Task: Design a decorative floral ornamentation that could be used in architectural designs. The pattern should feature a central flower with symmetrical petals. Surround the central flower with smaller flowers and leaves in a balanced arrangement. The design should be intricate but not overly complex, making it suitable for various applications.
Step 454:
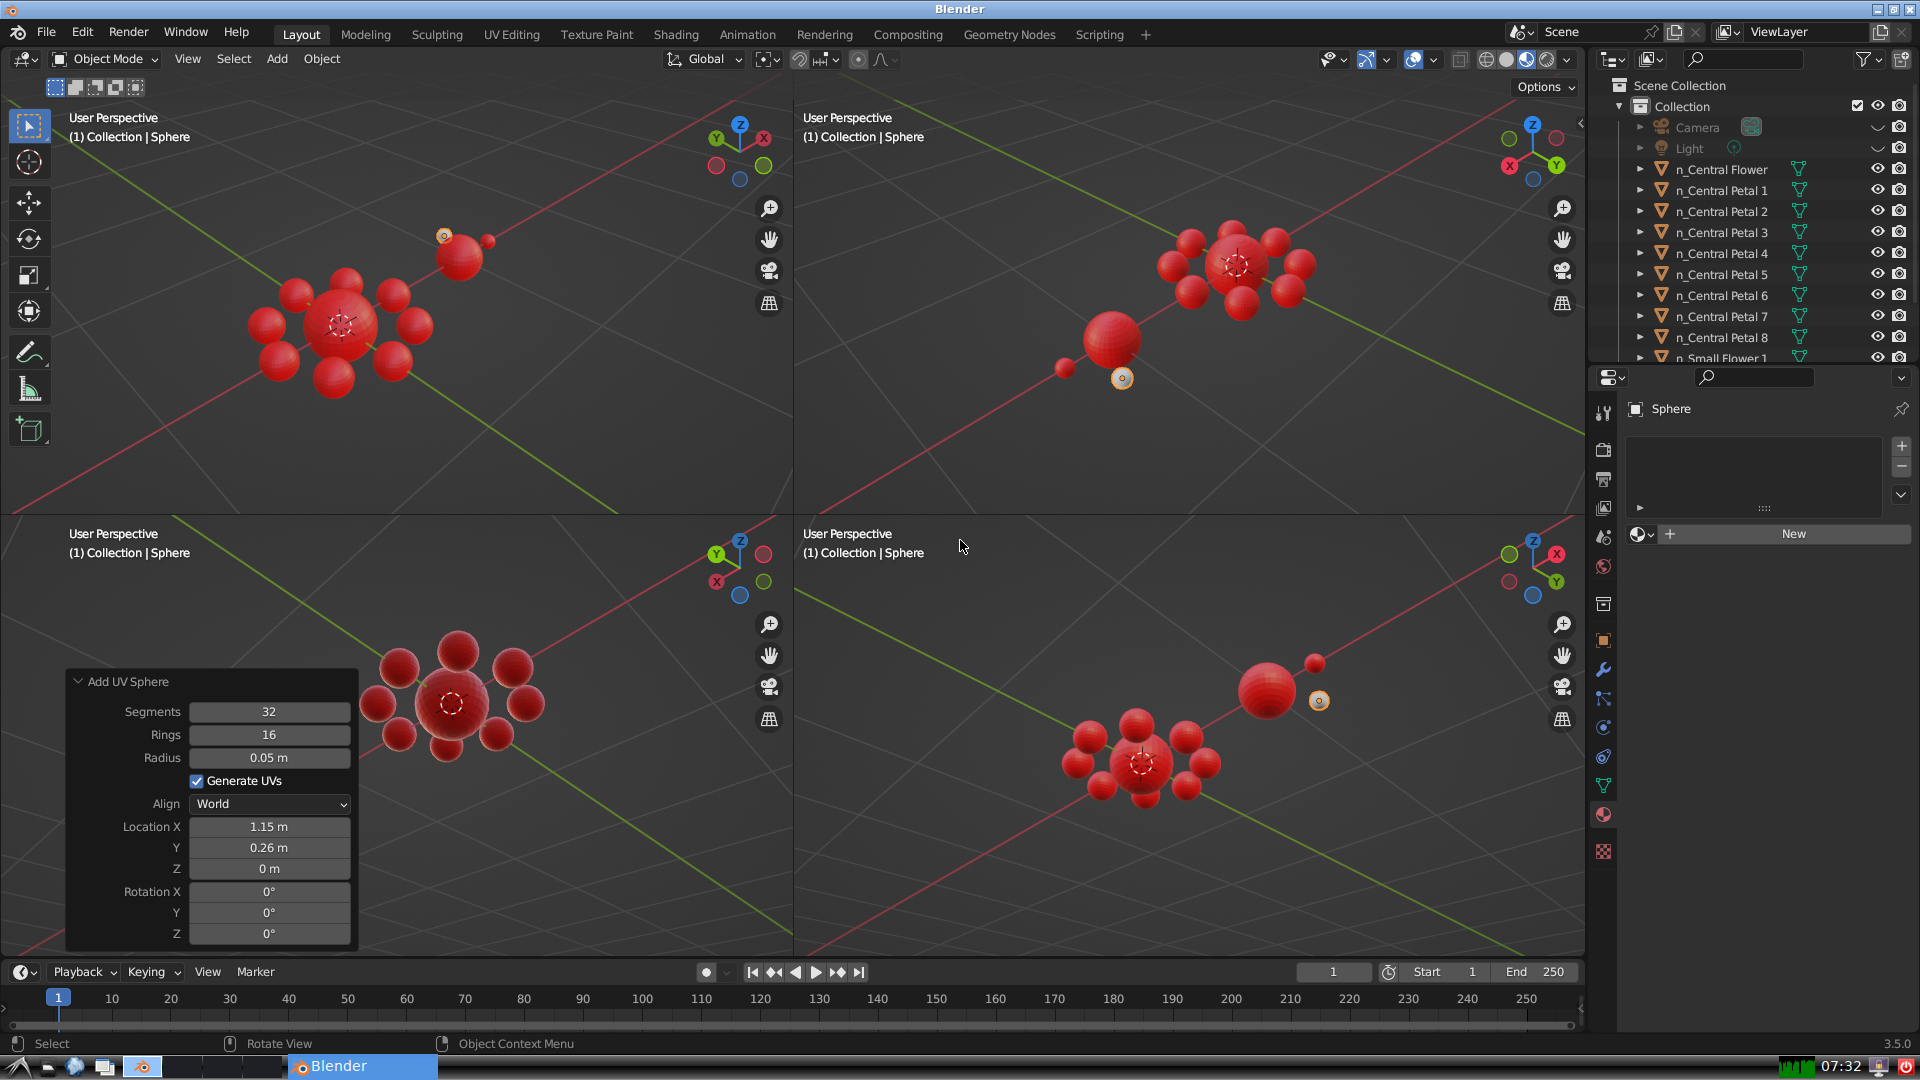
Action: {"mouse_move": [1608, 631]}